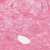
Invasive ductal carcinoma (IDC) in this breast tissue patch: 0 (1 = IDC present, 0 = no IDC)